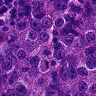
Metastatic tissue present: yes